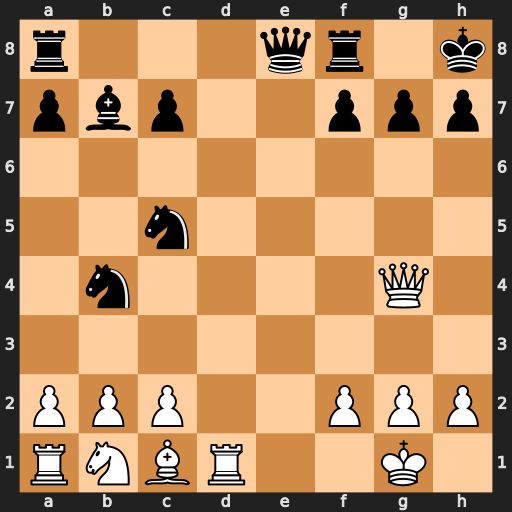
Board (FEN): r3qr1k/pbp2ppp/8/2n5/1n4Q1/8/PPP2PPP/RNBR2K1
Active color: w
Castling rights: -
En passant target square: -
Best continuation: Qxb4 Qc6 f3